Question: This is an 8-digit puzzle. Find the minimum number of steps to restore it.
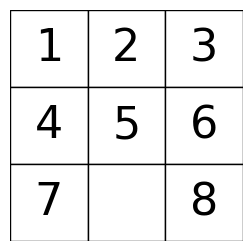
Answer: 1